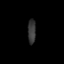
Tissue: lung
Cell type: Others
Senescence score: 0.1267
Nuclear area (px): 192
Mean DAPI intensity: 54.24